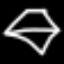
Label: diamond